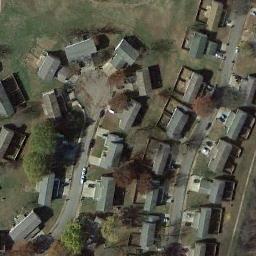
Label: medium_residential